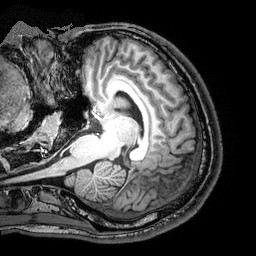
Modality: T1w
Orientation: coronal
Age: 21
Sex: male
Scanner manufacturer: philips
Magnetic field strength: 3 T
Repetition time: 8.166 s
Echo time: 3.737 s